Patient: sex M, age 62
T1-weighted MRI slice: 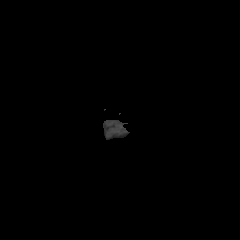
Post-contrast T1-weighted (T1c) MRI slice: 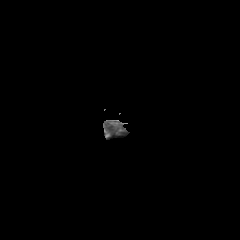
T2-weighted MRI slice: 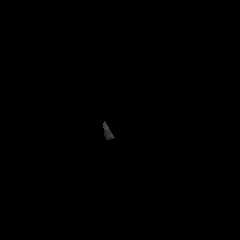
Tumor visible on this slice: no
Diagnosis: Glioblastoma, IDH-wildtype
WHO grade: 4